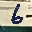
Label: 6